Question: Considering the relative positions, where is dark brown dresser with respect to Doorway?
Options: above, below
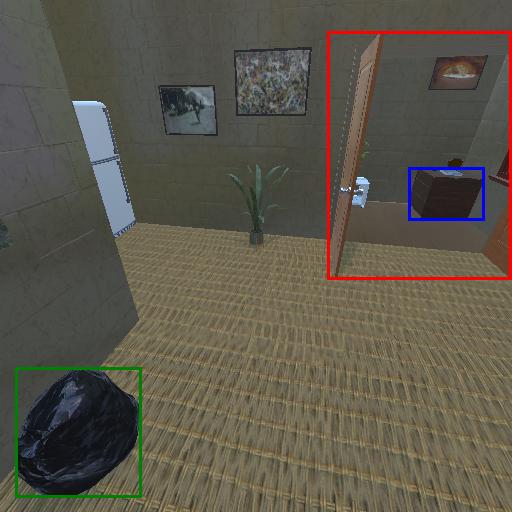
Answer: above